Question: I've defined a customized 'colormap' and then use it's 'colorbar' as you can see in the figure. The min and max of 'caxis' is set to be 0 and 16, but the problem is that I want to have floating points in color bar, for example
'[ 0 : 0.3 )=dark blue, [ 0.3 : 0.6 )=blue, [0.6 : 0.9)=green'
and so on and not just integers, but I can not. please notice "[" and ")" which are important for me.
please help.
P.S: the gradient effect is not important for me.
here is the code
'''
caxis([0 16]);
map = zeros(16 , 3);
map(1:1,:) = [0, 0 ,143]./255;
map(2:2,:) = [0, 0 ,239]./255;
map(3:3,:) = [0, 175 ,255]./255;
map(4:4,:) = [16, 255 ,239]./255;
map(5:5,:) = [112, 255 ,143]./255;
map(6:10,:) = [207, 255 ,48 ; 207, 255 ,48;207, 255 ,48;207, 255 ,48;207, 255 ,48]./255;
map(11:12,:) = [255, 207 ,0 ; 255, 207 ,0 ]./255;
map(13:16,:) = [255, 16 ,0 ; 255, 16 ,0;255, 16 ,0;255, 16 ,0]./255;
colormap(map);
set(get(colorbar('peer',gca),'ylabel'),'String','BGA PC(RFU)');
'''
here is the figure :

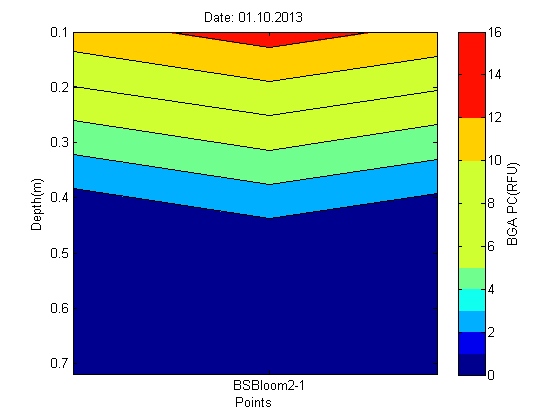
Answer: I've found my answer...the solution is here..I wanted to have a color bar between 0 and 16, with step 0.3 between 0 and 2 and step 0.5 between 2 and 16..sample is here:
> [0 0.3 0.6 0.9...1.8 2.3 2.8...15.8]
so for this I've defined matrix range as shown below:
'''
range1 = (0:0.3:2);
range2 = (2.3 : 0.5 : 16);
range = [range1,range2]';
'''
size of matrix range is (35 , 1) so there are 35 points and I should assign 35 colors to these points by defining 'map = zeros(35 ,3 )' . number 3 in map is for 'RGB'. after that I've assigned colors to the map points as below (here is just two of them as an example)
'''
map(1,:) = [2, 2 ,51]./255;
map(2,:) = [3, 3 ,88]./255;
'''
and here is the complete code for this:
'''
contourf(points,depths,FRU01102013);
set(gca, 'XTick', points(1) : points(3), 'XTickLabel',{'LSB1','LSB2-1_BLOOM','LSB2'});
ylabel('Depth(m)');
xlabel('Points');
title('Date: 03.10.2013');
caxis([0 15.8]);
%------------------------
map = zeros(35 , 3);
map(1,:) = [2, 2 ,51]./255;
map(2,:) = [3, 3 ,88]./255;
.
.
.
map(35,:) = [82,3,3]./255;
colormap(map);
%----
range1 = (0:0.3:2);
range2 = (2.3 : 0.5 : 16);
range = [range1,range2]';
cbh = colorbar('peer',gca);
set(cbh,'ytick',range);
set(get(cbh, 'ylabel') ,'String','BGA PC(RFU)');
'''
here is the figure:

I know assigning 35 colors is difficult and maybe stupid but I am not familiar with matlab ...at least it works.